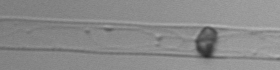
Label: Dactyliosolen_blavyanus